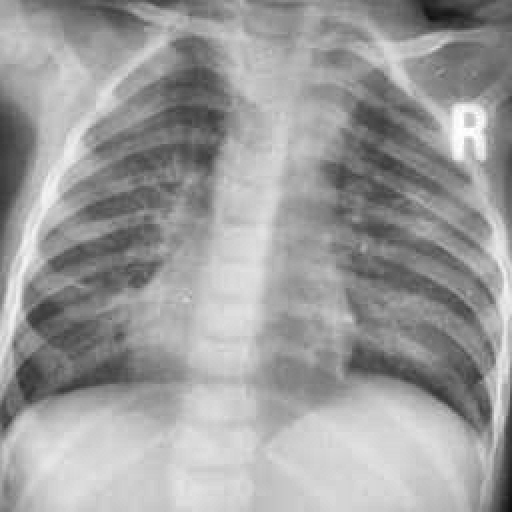
Finding: TUBERCULOSIS